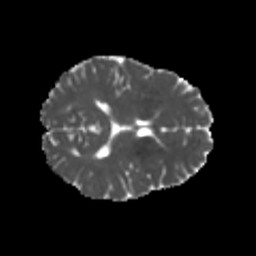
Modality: MD
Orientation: axial
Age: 21
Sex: female
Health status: healthy
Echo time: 0.074 s